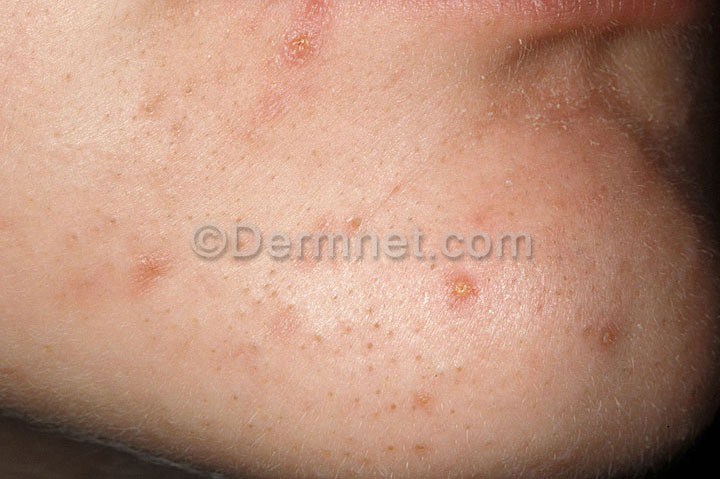
Disease: Acne and Rosacea Photos